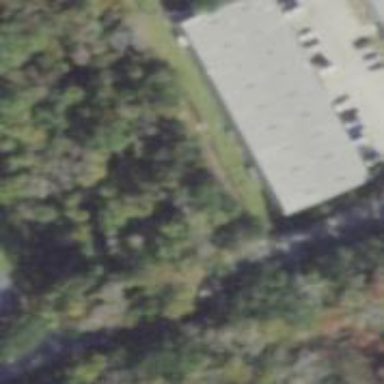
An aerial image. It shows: Commercial building.